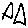
Label: triangle